Aerial crown-view tile of a tropical tree (Barro Colorado Island, Panama), acquired 20250124:
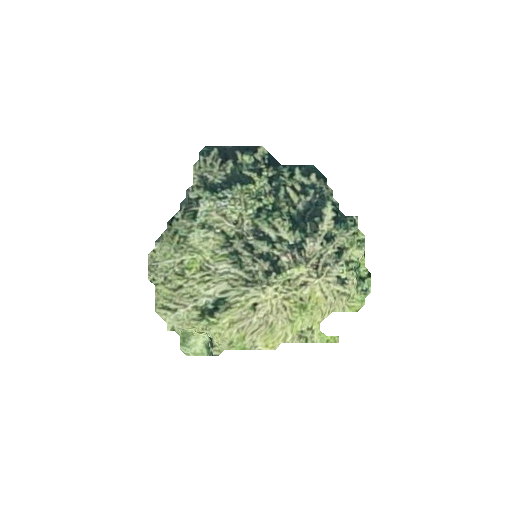
Species: Quararibea stenophylla
GBIF accepted scientific name: Quararibea stenophylla
Crown area: 50.495 m²